Question: This is my first class:
'''
namespace WindowsFormsApplication2
{
public partial class Form1 : Form
{
public Form1()
{
InitializeComponent();
/*_enemy = new Class1(this);
int y = Class1.MyMethod(0);
textBox1.Text = Convert.ToString (y);*/
}
private Class1 _enemy;
private void button1_Click(object sender, EventArgs e)
{
_enemy = new Class1(this);
int y = Class1.MyMethod();
textBox1.Text = Convert.ToString(y);
}
}
}
'''
and this is my second class:
'''
namespace WindowsFormsApplication2
{
public class Class1
{
public Class1( Form1 form )
{
_form1 = form;
}
public static int MyMethod()
{
int i = 0;
for (int j = 1; j <= 20; j++)
{
i = j;
//Thread.Sleep(100);
}
return i;
}
}
// DON'T initialize this with new Form1();
private Form1 _form1;
}
'''
The program is running correctly and I am getting only 20 as output in the 'TextBox'. What I want is the output each time the loop runs.
Like '1,2,3,.........20' and stop.

Like a counter maybe. I also tried using 'Timer' but couldn't do that.
EDIT:
@Mong Zhu I have cross checked the code, still getting the exception.
For your reference here are the complete codes:
Form1.cpp
'''
namespace WindowsFormsApplication2
{
public partial class Form1 : Form
{
Class1 MyCounterClass;
private void Form1_Load(object sender, EventArgs e)
{
MyCounterClass = new Class1();
// register the event. The method on the right hand side
// will be called when the event is fired
MyCounterClass.CountEvent += MyCounterClass_CountEvent;
}
private void MyCounterClass_CountEvent(int c)
{
if (textBox1.InvokeRequired)
{
textBox1.BeginInvoke(new Action(() => textBox1.Text = c.ToString()));
}
else
{
textBox1.Text = c.ToString();
}
}
public Form1()
{
InitializeComponent();
}
private Class1 _enemy;
private void button1_Click(object sender, EventArgs e)
{
MyCounterClass.MyCountMethod(300, 0, 10);
}
}
}
'''
and class1.cpp
'''
namespace WindowsFormsApplication2
{
public class Class1
{
public delegate void Counter(int c); // this delegate allows you to transmit an integer
public event Counter CountEvent;
public Class1()
{
}
public void MyCountMethod(int interval_msec, int start, int end)
{
System.Threading.Thread t = new System.Threading.Thread(() =>
{
for (int i = start; i <= end; i++)
{
// Check whether some other class has registered to the event
if (CountEvent != null)
{
// fire the event to transmit the counting data
CountEvent(i);
System.Threading.Thread.Sleep(interval_msec);
}
}
});
// start the thread
t.Start();
}
// DON'T initialize this with new Form1();
private Form1 _form1;
}
}
'''
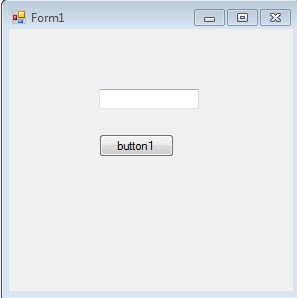
Answer: If you are looking to report progress from some object back to your form you can use the 'IProgress<T>' interface instead. It is well explained <URL> but to translate it to your given code it would look something like this:
'''
public partial class Form1 : Form
{
private async void button1_Click(object sender, EventArgs e)
{
Progress<int> reporter = new Progress<int>(number =>
{
textBox1.Text = number.ToString();
});
await Task.Run(() => MyClass1.MyMethod(reporter));
}
}
public class Class1
{
public static int MyMethod(IProgress<int> reporter)
{
for (int i = 1; i <= 20; ++i)
{
reporter.Report(i);
//Thread.Sleep(100);
}
return i;
}
}
'''
Note that
- 'Class1''Form1'- 'Class1.MyMethod'- 'IProgress<T>'